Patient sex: M
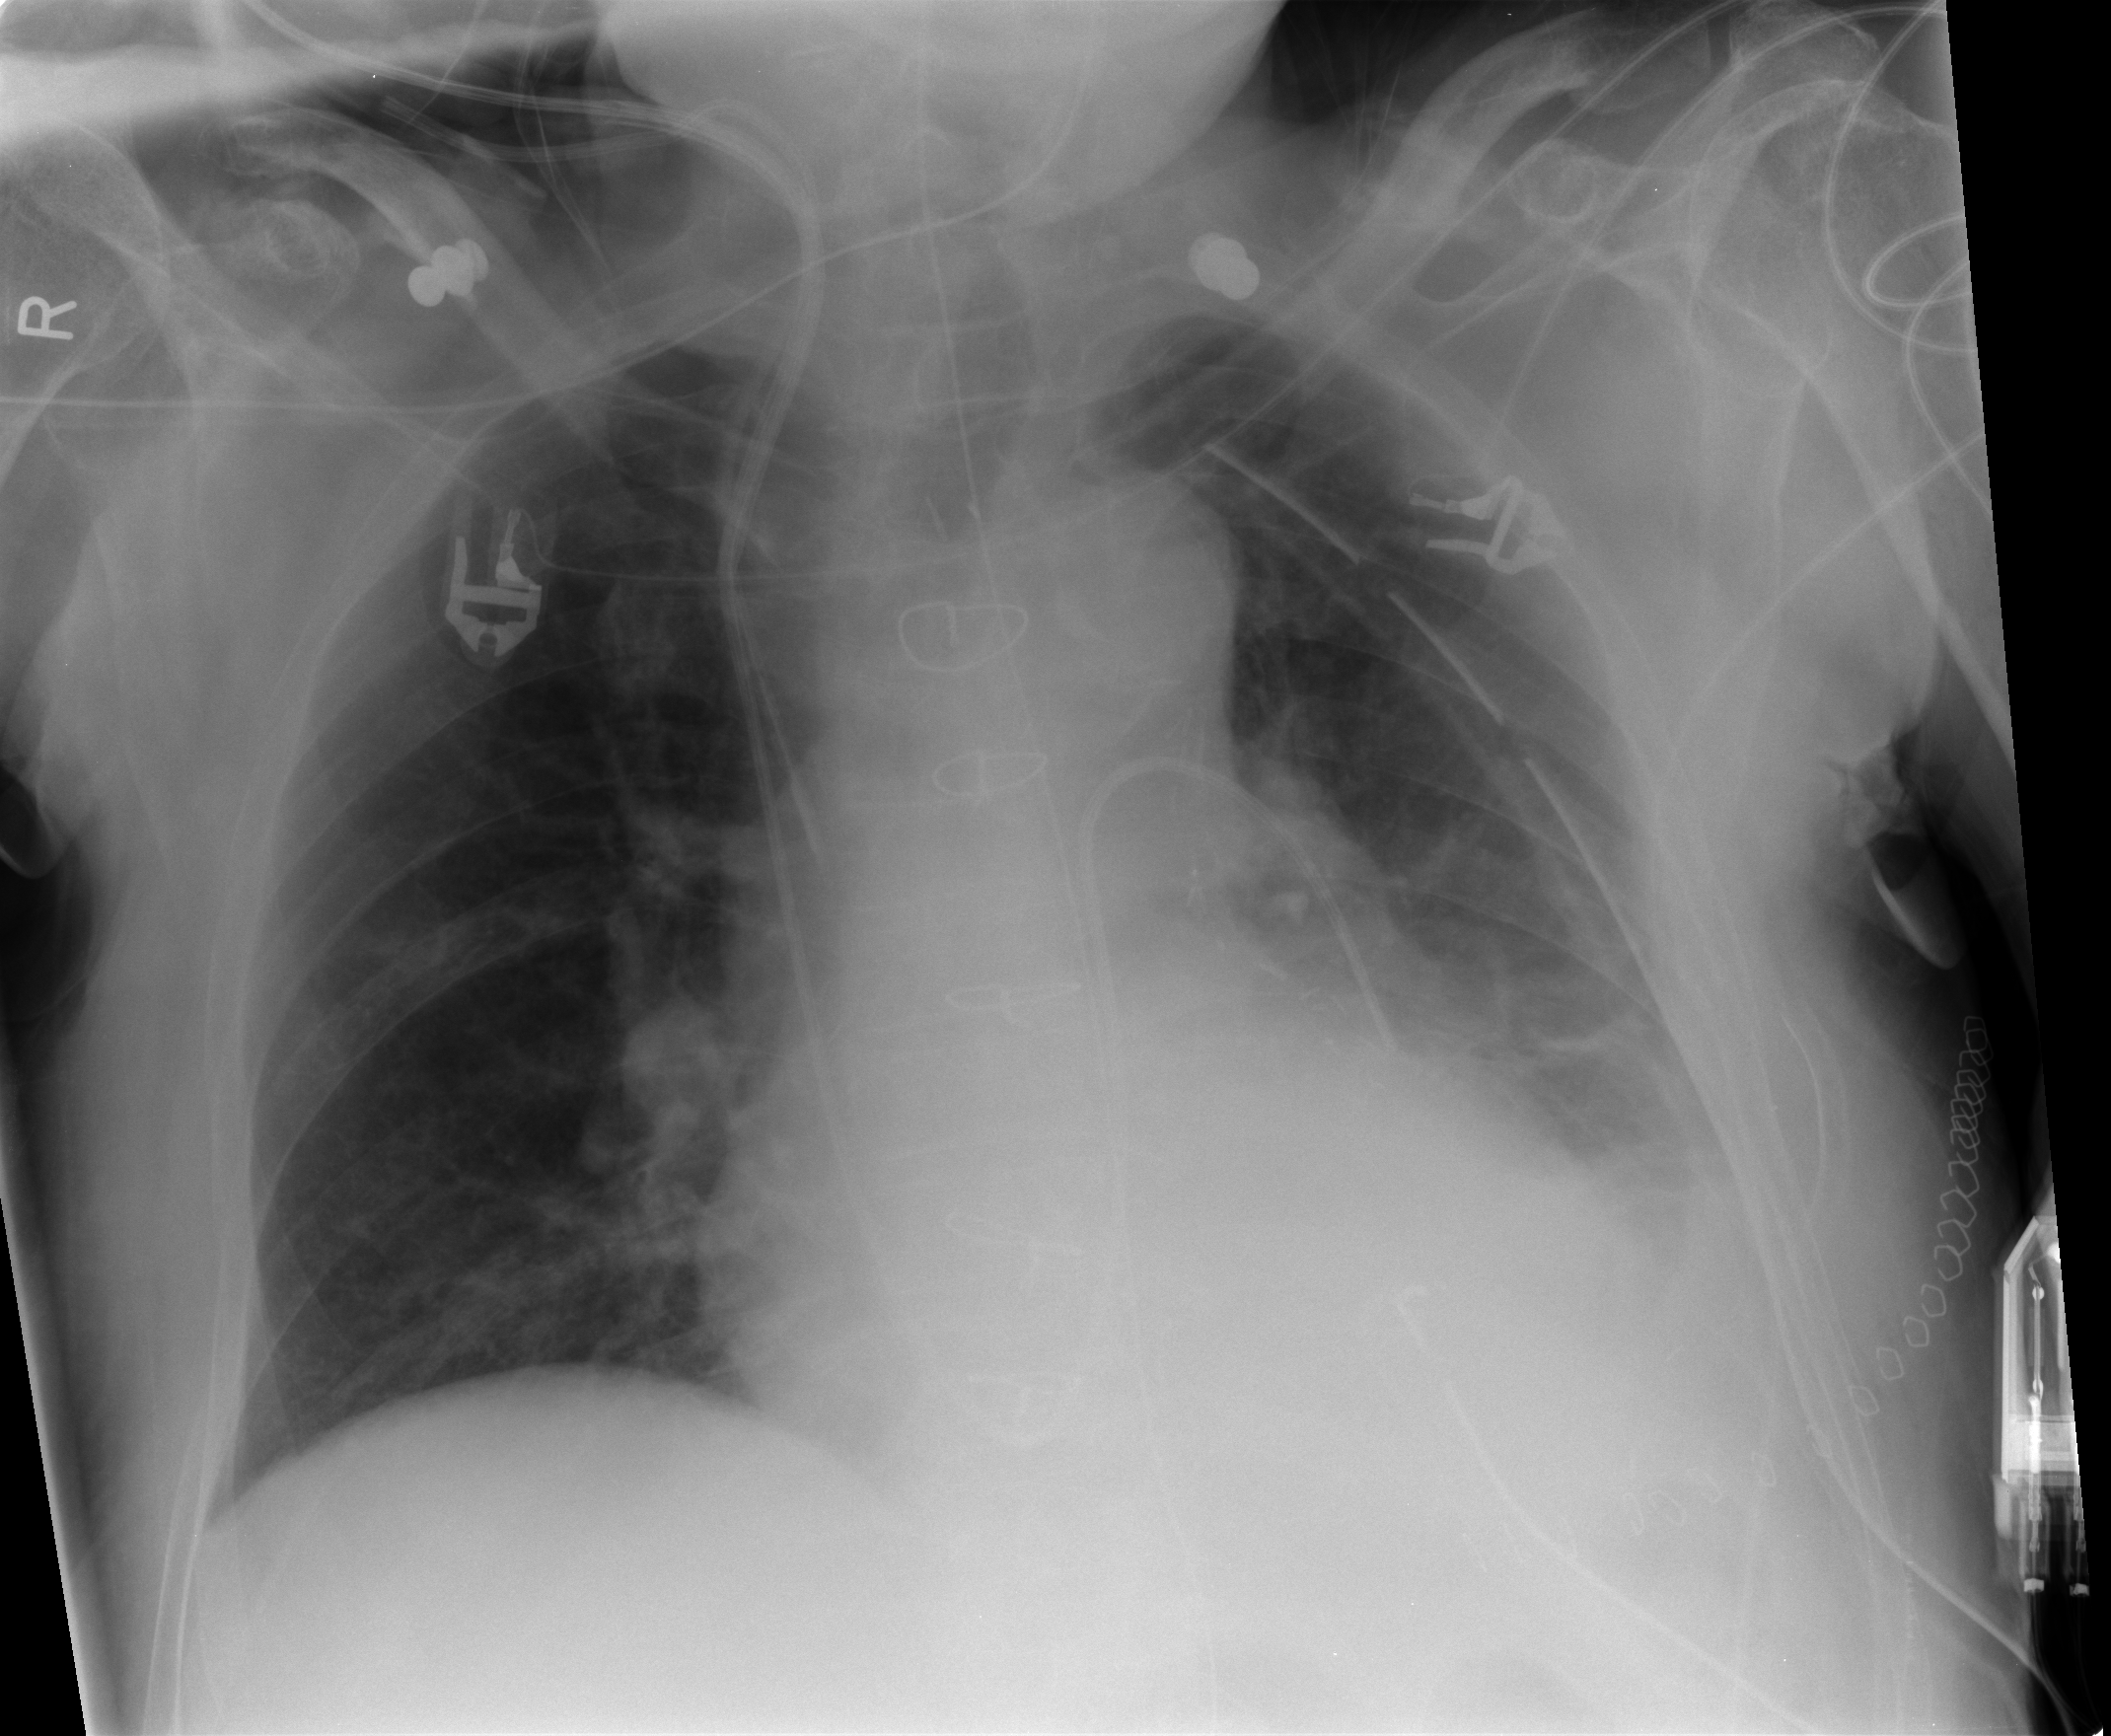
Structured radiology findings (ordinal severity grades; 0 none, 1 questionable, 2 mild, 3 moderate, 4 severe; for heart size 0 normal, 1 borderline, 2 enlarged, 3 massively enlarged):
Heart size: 2
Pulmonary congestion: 0
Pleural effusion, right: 0
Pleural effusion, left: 2
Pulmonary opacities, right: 0
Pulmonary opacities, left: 0
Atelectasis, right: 0
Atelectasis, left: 2